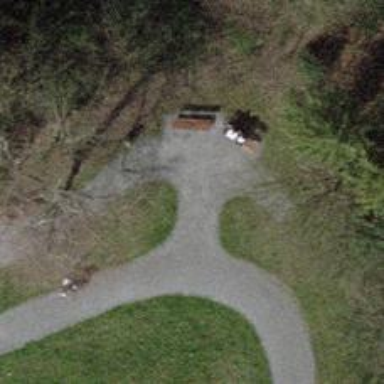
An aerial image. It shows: Brown bench.